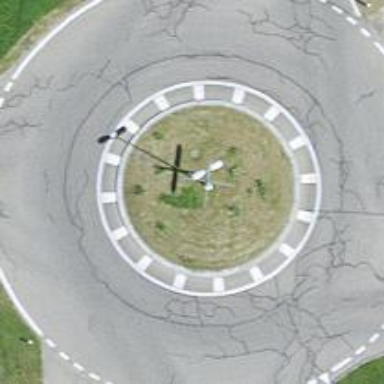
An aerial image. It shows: Tertiary road that leads to roundabout.